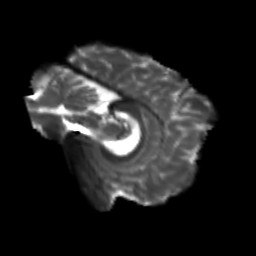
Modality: T2w
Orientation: sagittal
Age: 20
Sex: female
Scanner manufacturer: siemens
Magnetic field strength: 3 T
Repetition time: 3.5 s
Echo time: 0.104 s